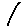
Label: line